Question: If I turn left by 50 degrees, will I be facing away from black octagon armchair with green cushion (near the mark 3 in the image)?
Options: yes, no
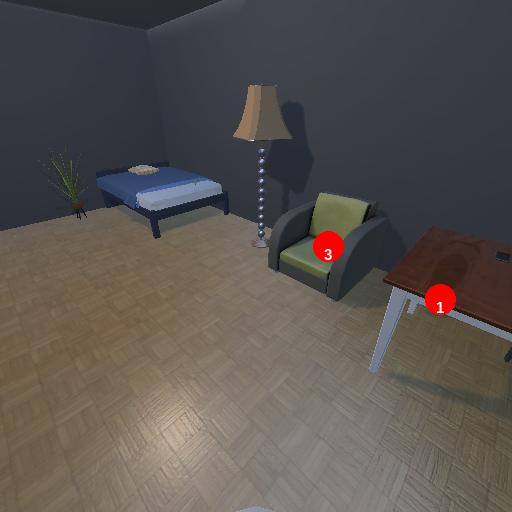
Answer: yes